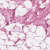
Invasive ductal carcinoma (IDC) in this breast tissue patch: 0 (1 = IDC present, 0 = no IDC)